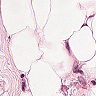
Metastatic tissue present: yes